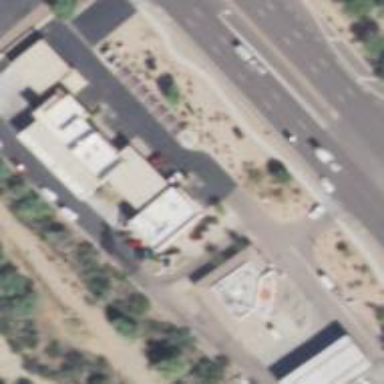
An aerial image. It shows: Commercial building housing car wash facility.